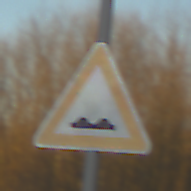
Verkehrszeichen: UnebeneFahrbahn
Umgebung: Outdoor, Nature
Tageszeit: SunriseSunset
Wetter: Clear
Licht: Natural
Jahreszeit: Winter
Kontrast: LowContrast